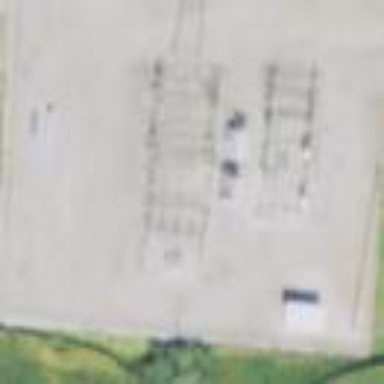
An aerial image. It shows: Distribution substation surrounded by fence.